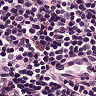
Metastatic tissue present: no